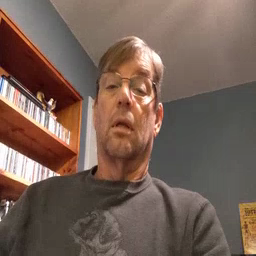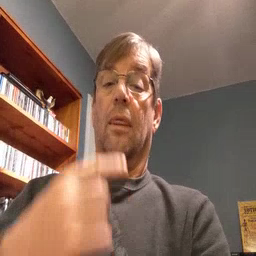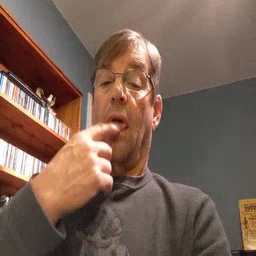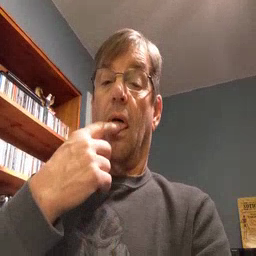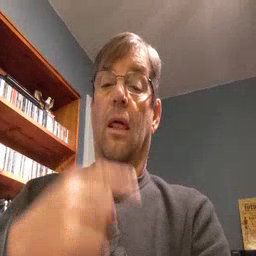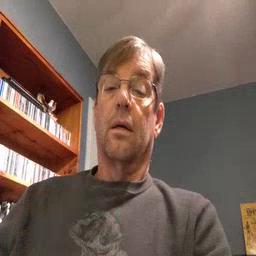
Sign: tongue